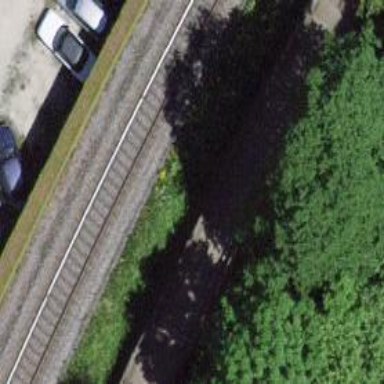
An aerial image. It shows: Bridge over cycleway.